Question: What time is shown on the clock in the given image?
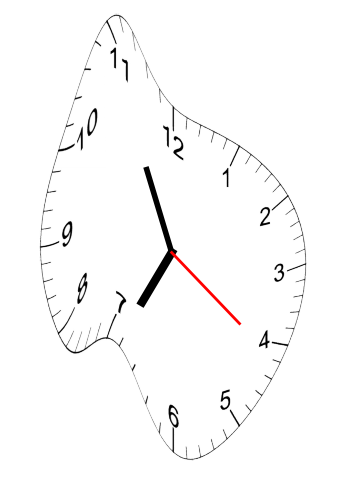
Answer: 06:55:21